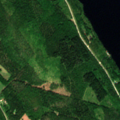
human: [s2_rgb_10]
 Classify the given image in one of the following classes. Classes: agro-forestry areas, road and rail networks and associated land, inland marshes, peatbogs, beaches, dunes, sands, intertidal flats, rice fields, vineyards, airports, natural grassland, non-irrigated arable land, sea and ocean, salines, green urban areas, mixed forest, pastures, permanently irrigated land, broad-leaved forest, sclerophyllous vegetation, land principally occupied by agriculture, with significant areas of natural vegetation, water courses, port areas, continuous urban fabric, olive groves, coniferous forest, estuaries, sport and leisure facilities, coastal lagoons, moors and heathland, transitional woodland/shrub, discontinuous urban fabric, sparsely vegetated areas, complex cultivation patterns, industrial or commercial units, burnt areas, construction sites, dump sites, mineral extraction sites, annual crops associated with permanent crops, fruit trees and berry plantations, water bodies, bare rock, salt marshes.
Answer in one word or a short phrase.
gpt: broad-leaved forest, mixed forest, water bodies